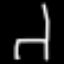
Label: chair